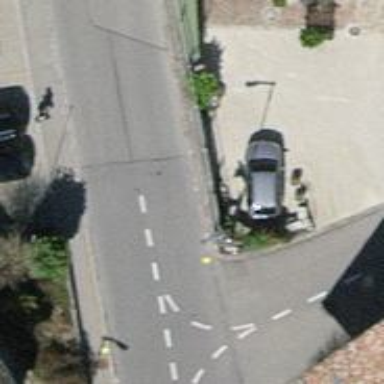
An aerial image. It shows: Public transport stop position.